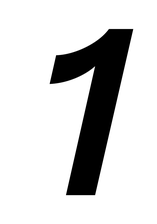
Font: InstrumentSans-Italic_SemiBold_Italic